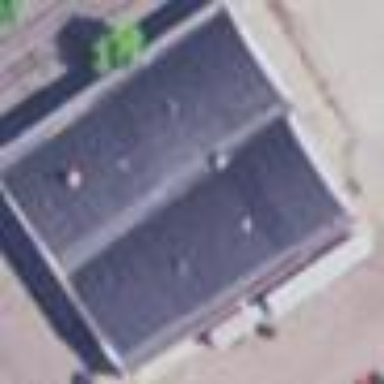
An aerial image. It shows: Building that houses tire shop.